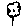
Label: flower